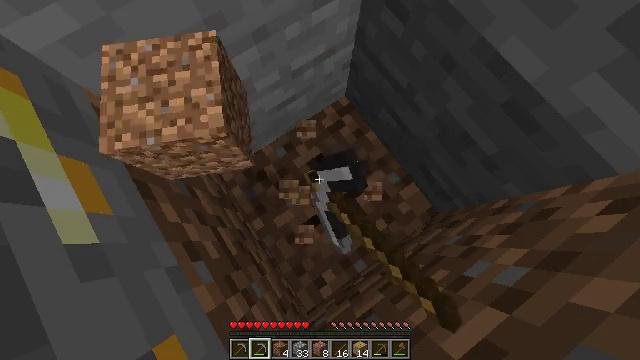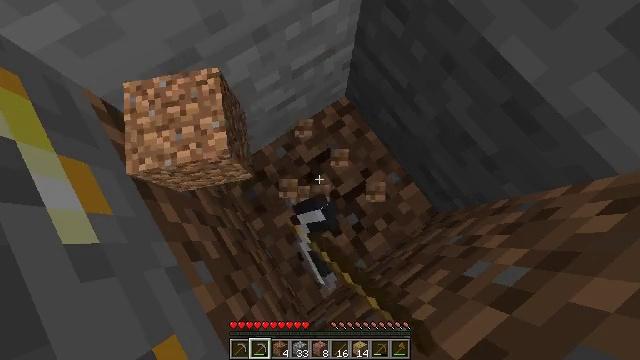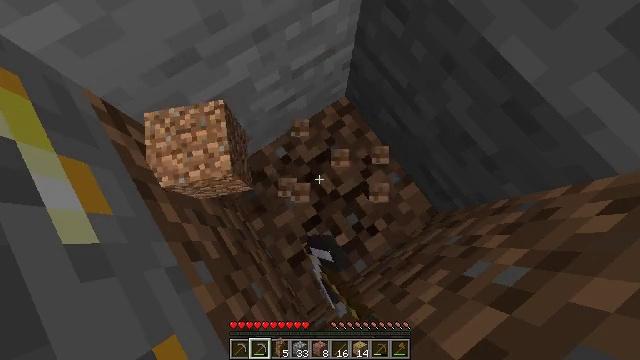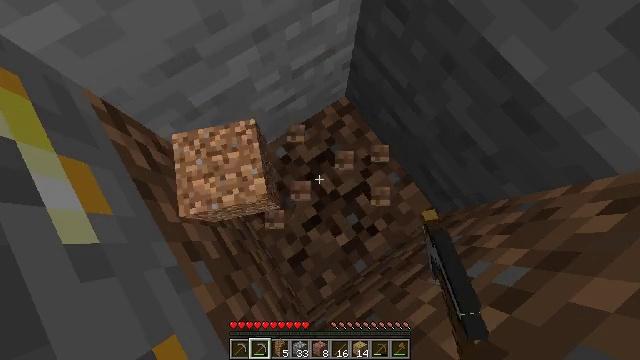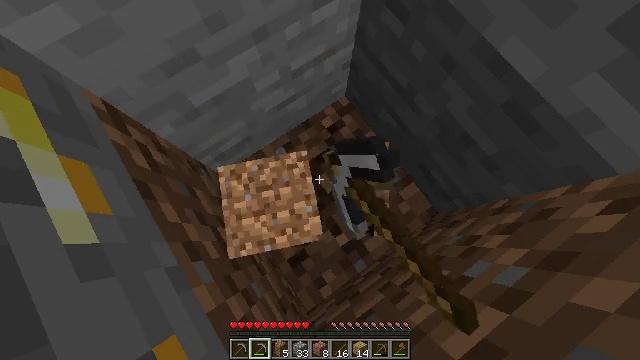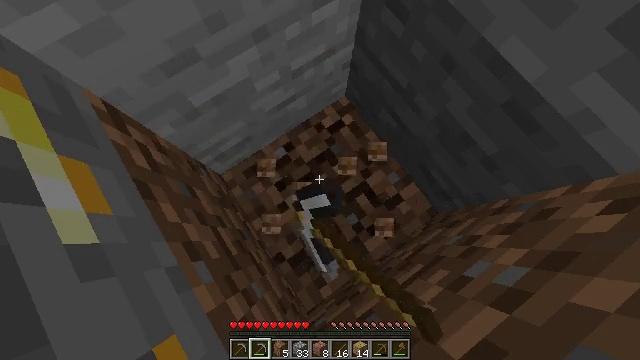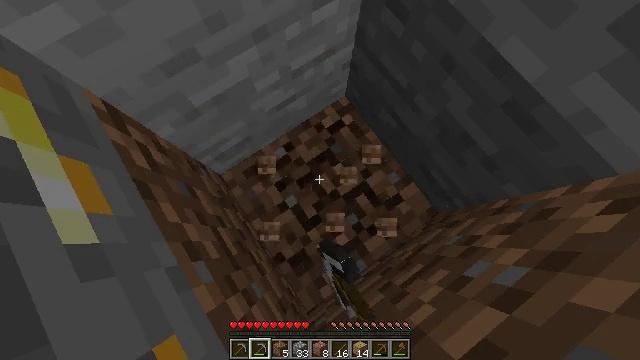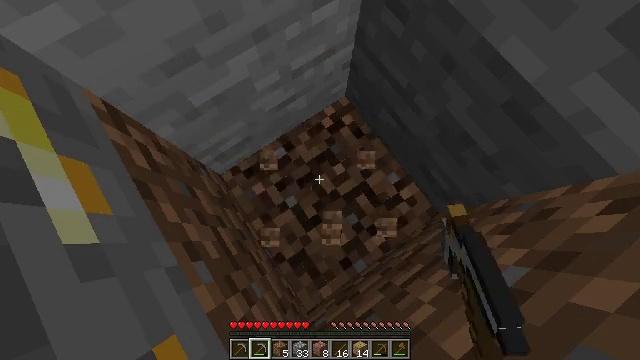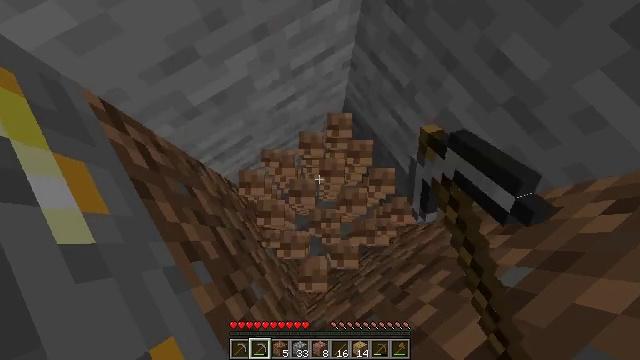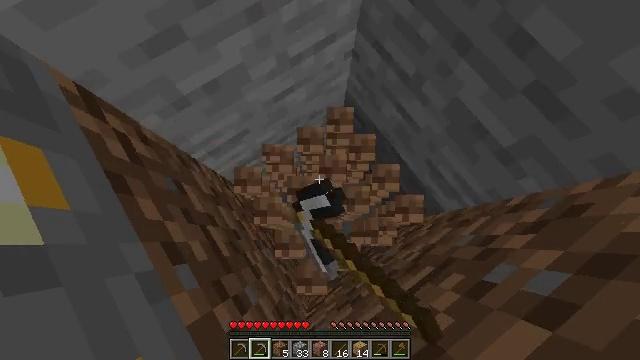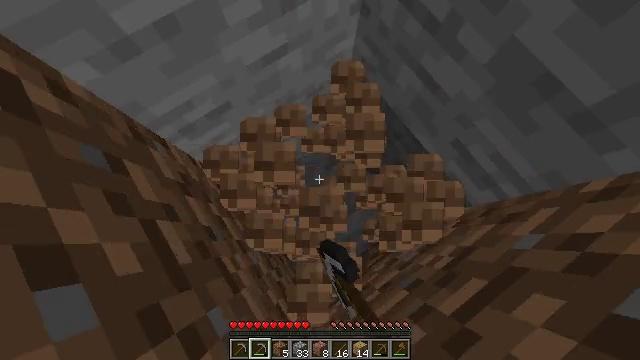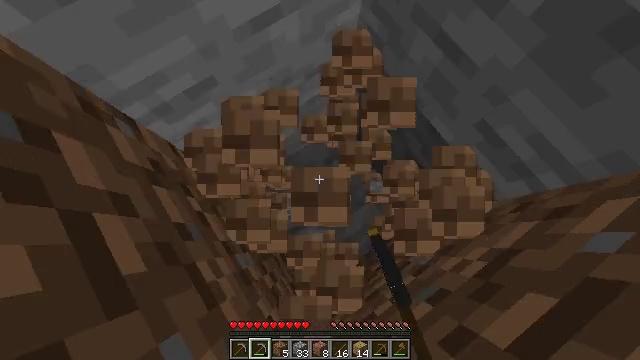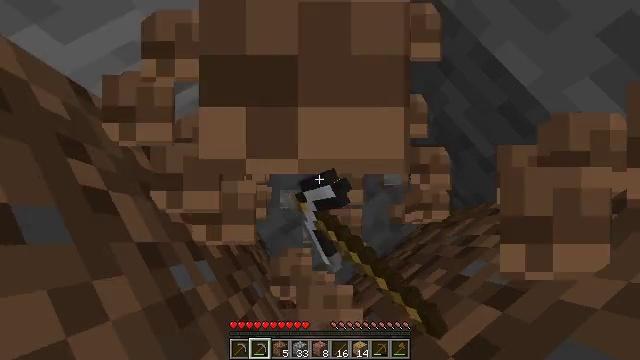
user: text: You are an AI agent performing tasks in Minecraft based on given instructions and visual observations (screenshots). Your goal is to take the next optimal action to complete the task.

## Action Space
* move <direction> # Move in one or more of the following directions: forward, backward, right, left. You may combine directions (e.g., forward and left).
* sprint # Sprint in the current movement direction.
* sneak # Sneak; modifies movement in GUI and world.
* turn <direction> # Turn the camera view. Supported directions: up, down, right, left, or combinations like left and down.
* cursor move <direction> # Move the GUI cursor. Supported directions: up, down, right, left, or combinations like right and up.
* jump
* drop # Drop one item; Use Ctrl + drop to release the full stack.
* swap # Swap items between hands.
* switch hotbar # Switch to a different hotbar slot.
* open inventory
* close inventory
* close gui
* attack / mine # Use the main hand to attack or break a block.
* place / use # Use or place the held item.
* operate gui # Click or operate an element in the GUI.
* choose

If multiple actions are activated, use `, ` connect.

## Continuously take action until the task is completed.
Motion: motion action
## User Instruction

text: Gather dirt.
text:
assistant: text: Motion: attack / mine
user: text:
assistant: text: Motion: attack / mine
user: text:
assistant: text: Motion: attack / mine
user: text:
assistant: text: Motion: attack / mine
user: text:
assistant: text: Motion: attack / mine
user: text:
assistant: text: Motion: attack / mine
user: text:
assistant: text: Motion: attack / mine
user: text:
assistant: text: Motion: attack / mine
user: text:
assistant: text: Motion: attack / mine
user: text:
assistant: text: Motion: attack / mine
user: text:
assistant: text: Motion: attack / mine
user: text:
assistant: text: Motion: attack / mine
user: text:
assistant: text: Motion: attack / mine